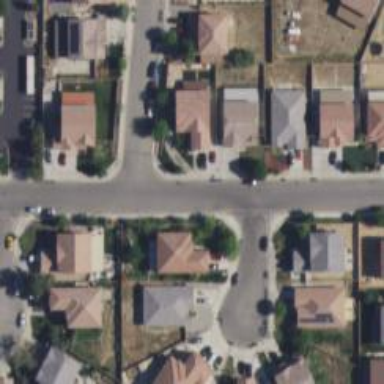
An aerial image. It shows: Residential road with separate sidewalk.